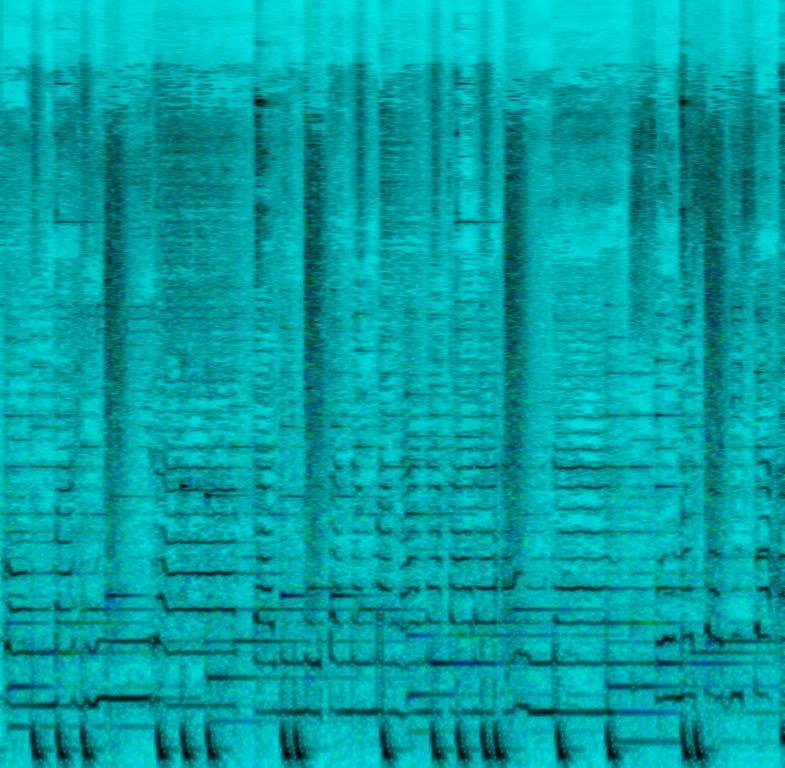
An acoustic piano is playing a sad piece accompanied by a female singer. A simple digital drum with crash hits rounds up the composition. This song is an amateur recording but of decent quality. This song may be playing at  a talent show.